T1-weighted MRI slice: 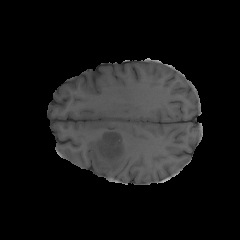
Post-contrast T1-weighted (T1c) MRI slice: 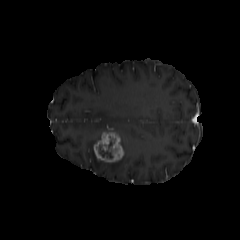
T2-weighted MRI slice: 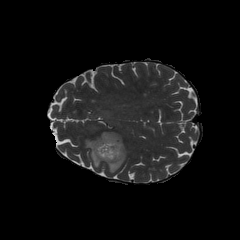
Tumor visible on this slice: yes